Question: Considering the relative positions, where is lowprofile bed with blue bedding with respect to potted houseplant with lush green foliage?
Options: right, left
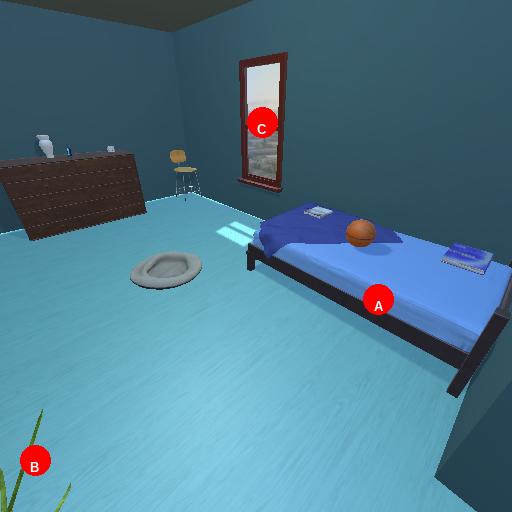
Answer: right